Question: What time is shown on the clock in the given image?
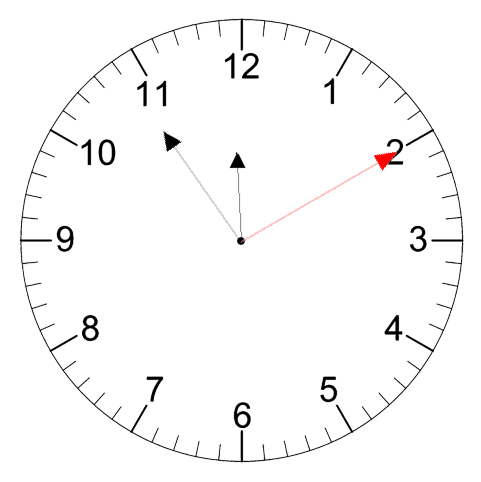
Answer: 11:54:10